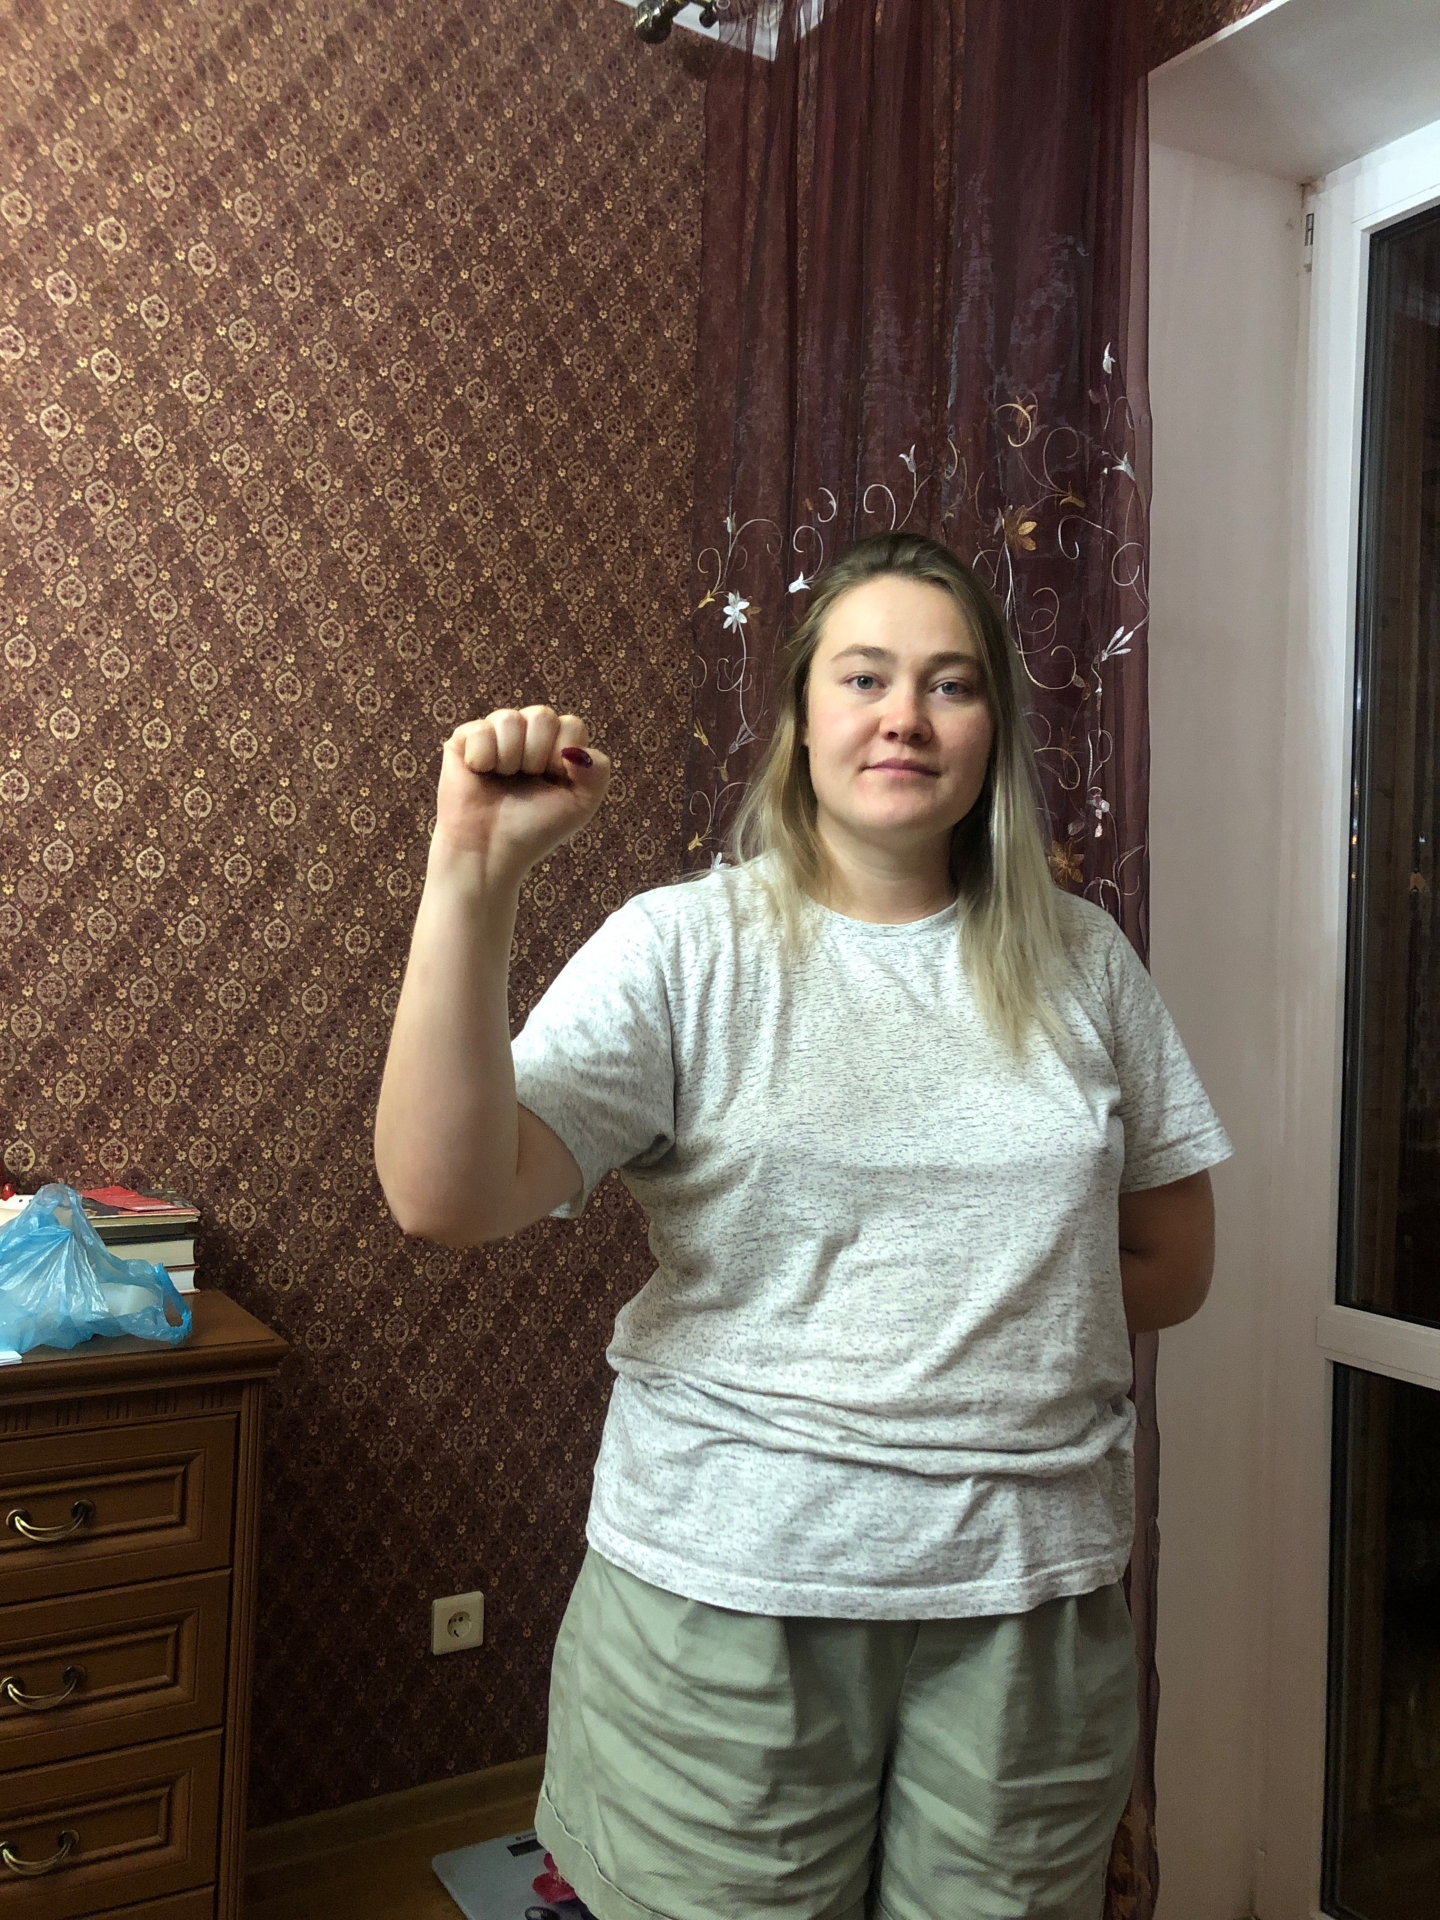
Label: clear